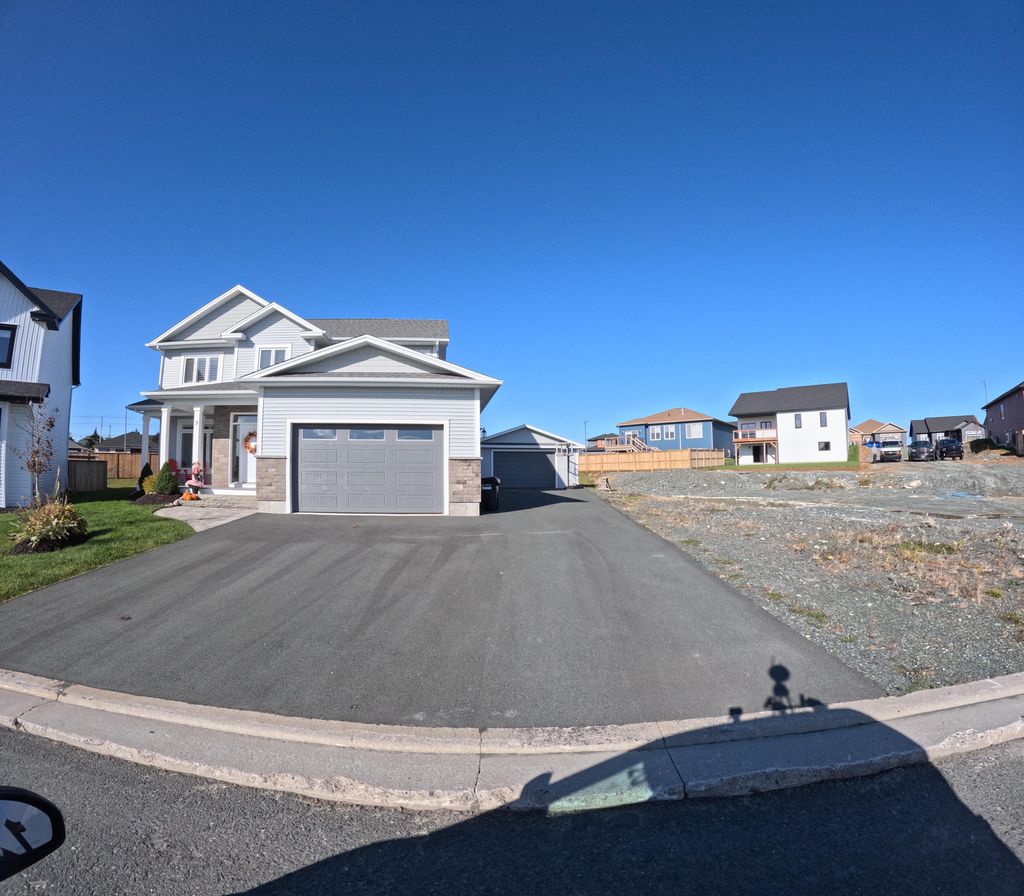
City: st_johns